Interaction volume radius: 5 \u00c5
Interaction volume height: 25 \u00c5
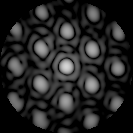
Disorder parameter: 0.217